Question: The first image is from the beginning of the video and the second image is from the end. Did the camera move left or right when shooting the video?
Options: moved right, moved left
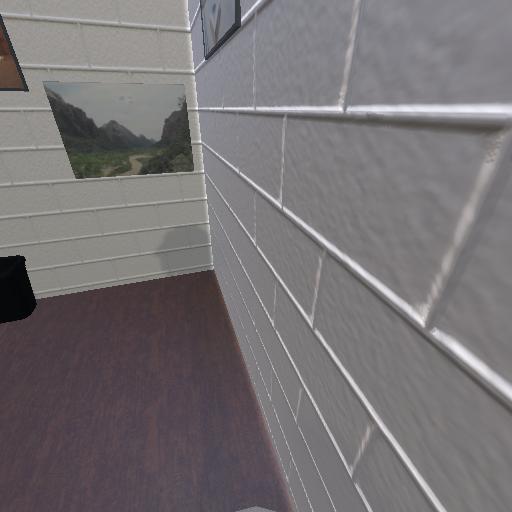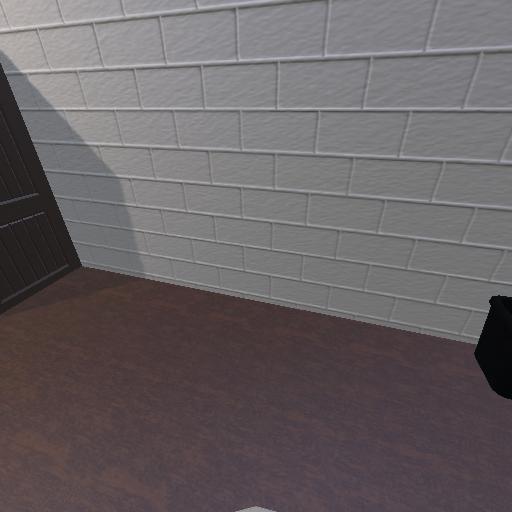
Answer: moved right